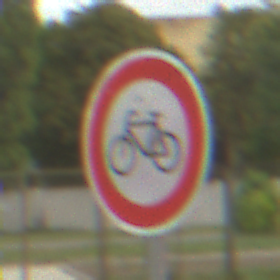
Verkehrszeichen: VerbotRadverkehr
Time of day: MorningAfternoon
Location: Outdoor (Suburban)
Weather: PartlyCloudy
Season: NotSpecified
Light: Natural